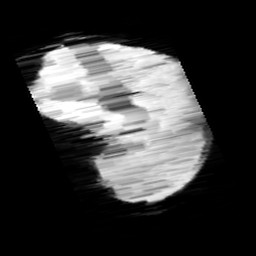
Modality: minIP
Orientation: sagittal
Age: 9
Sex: male
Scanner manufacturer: siemens
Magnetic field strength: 3 T
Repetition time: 0.027 s
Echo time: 0.02 s